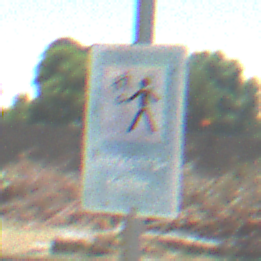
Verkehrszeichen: Verkehrshelfer
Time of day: Midday
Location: Outdoor (Nature)
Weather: Clear
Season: NotSpecified
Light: Natural